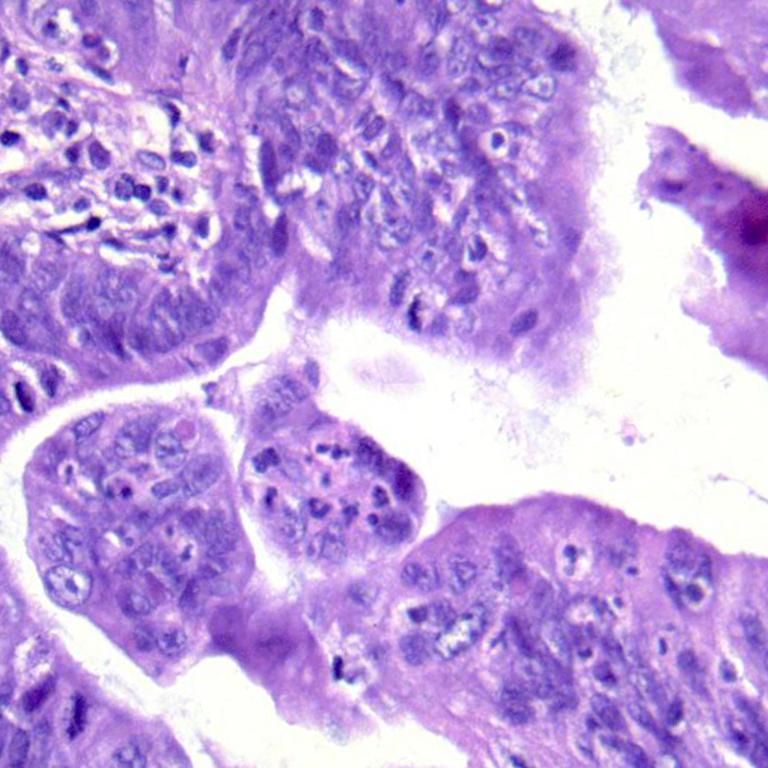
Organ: colon
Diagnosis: adenocarcinomas